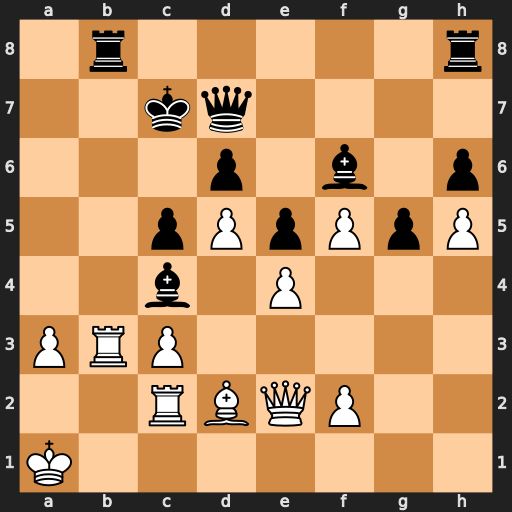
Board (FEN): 1r5r/2kq4/3p1b1p/2pPpPpP/2b1P3/PRP5/2RBQP2/K7
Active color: w
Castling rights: -
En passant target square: -
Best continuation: Qxc4 Rxb3 Qxb3